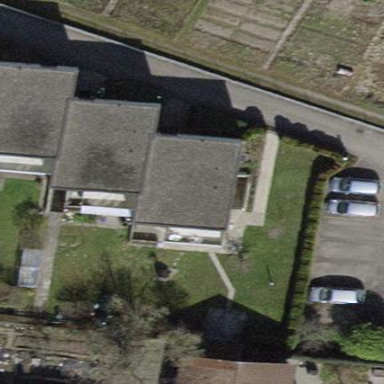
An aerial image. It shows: House with flat roof.